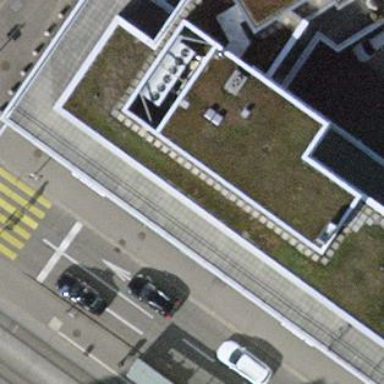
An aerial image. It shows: Commercial building.